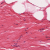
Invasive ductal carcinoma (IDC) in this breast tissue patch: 0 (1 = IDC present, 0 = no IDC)